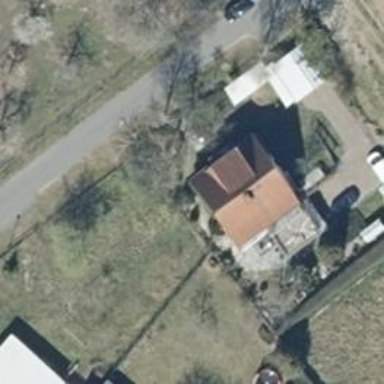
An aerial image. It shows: Gabled house with red roof. The roof is oriented along the house.